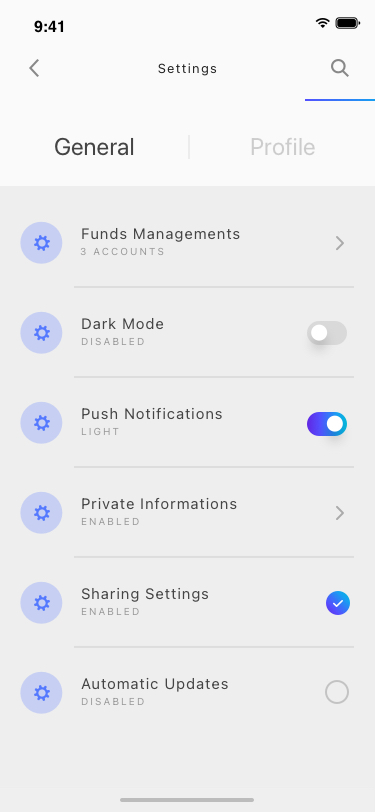
Text in this UI design:
disabled
Automatic Updates
enabled
Sharing Settings
enabled
Private Informations
Light
Push Notifications
disabled
Dark Mode
3 accounts
Funds Managements
Profile
General
Settings
9:41